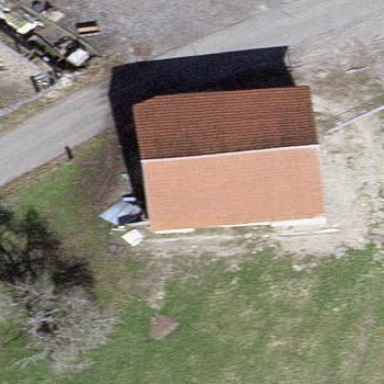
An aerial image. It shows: Farm auxiliary building.